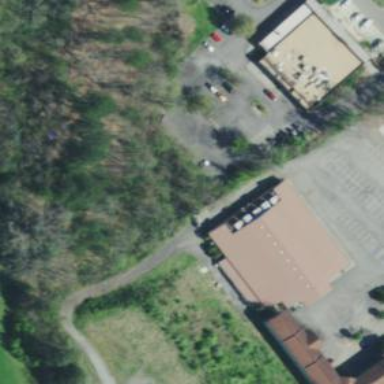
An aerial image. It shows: Event venue building.